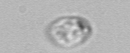
Label: Amoeba